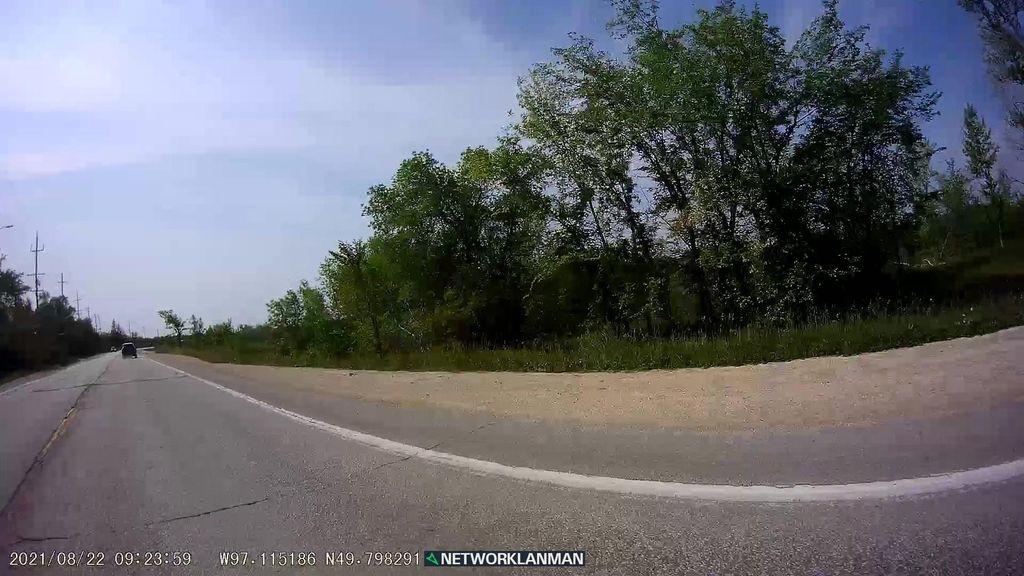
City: winnipeg